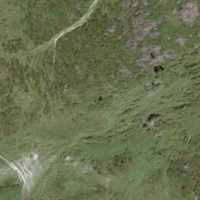
EUNIS habitat code: 26
Species observed at this site:
Corvus corone
Turdus philomelos
Saxicola rubetra
Oenanthe oenanthe
Anas platyrhynchos
Anthus spinoletta
Lyrurus tetrix
Picus canus
Turdus torquatus